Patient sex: M
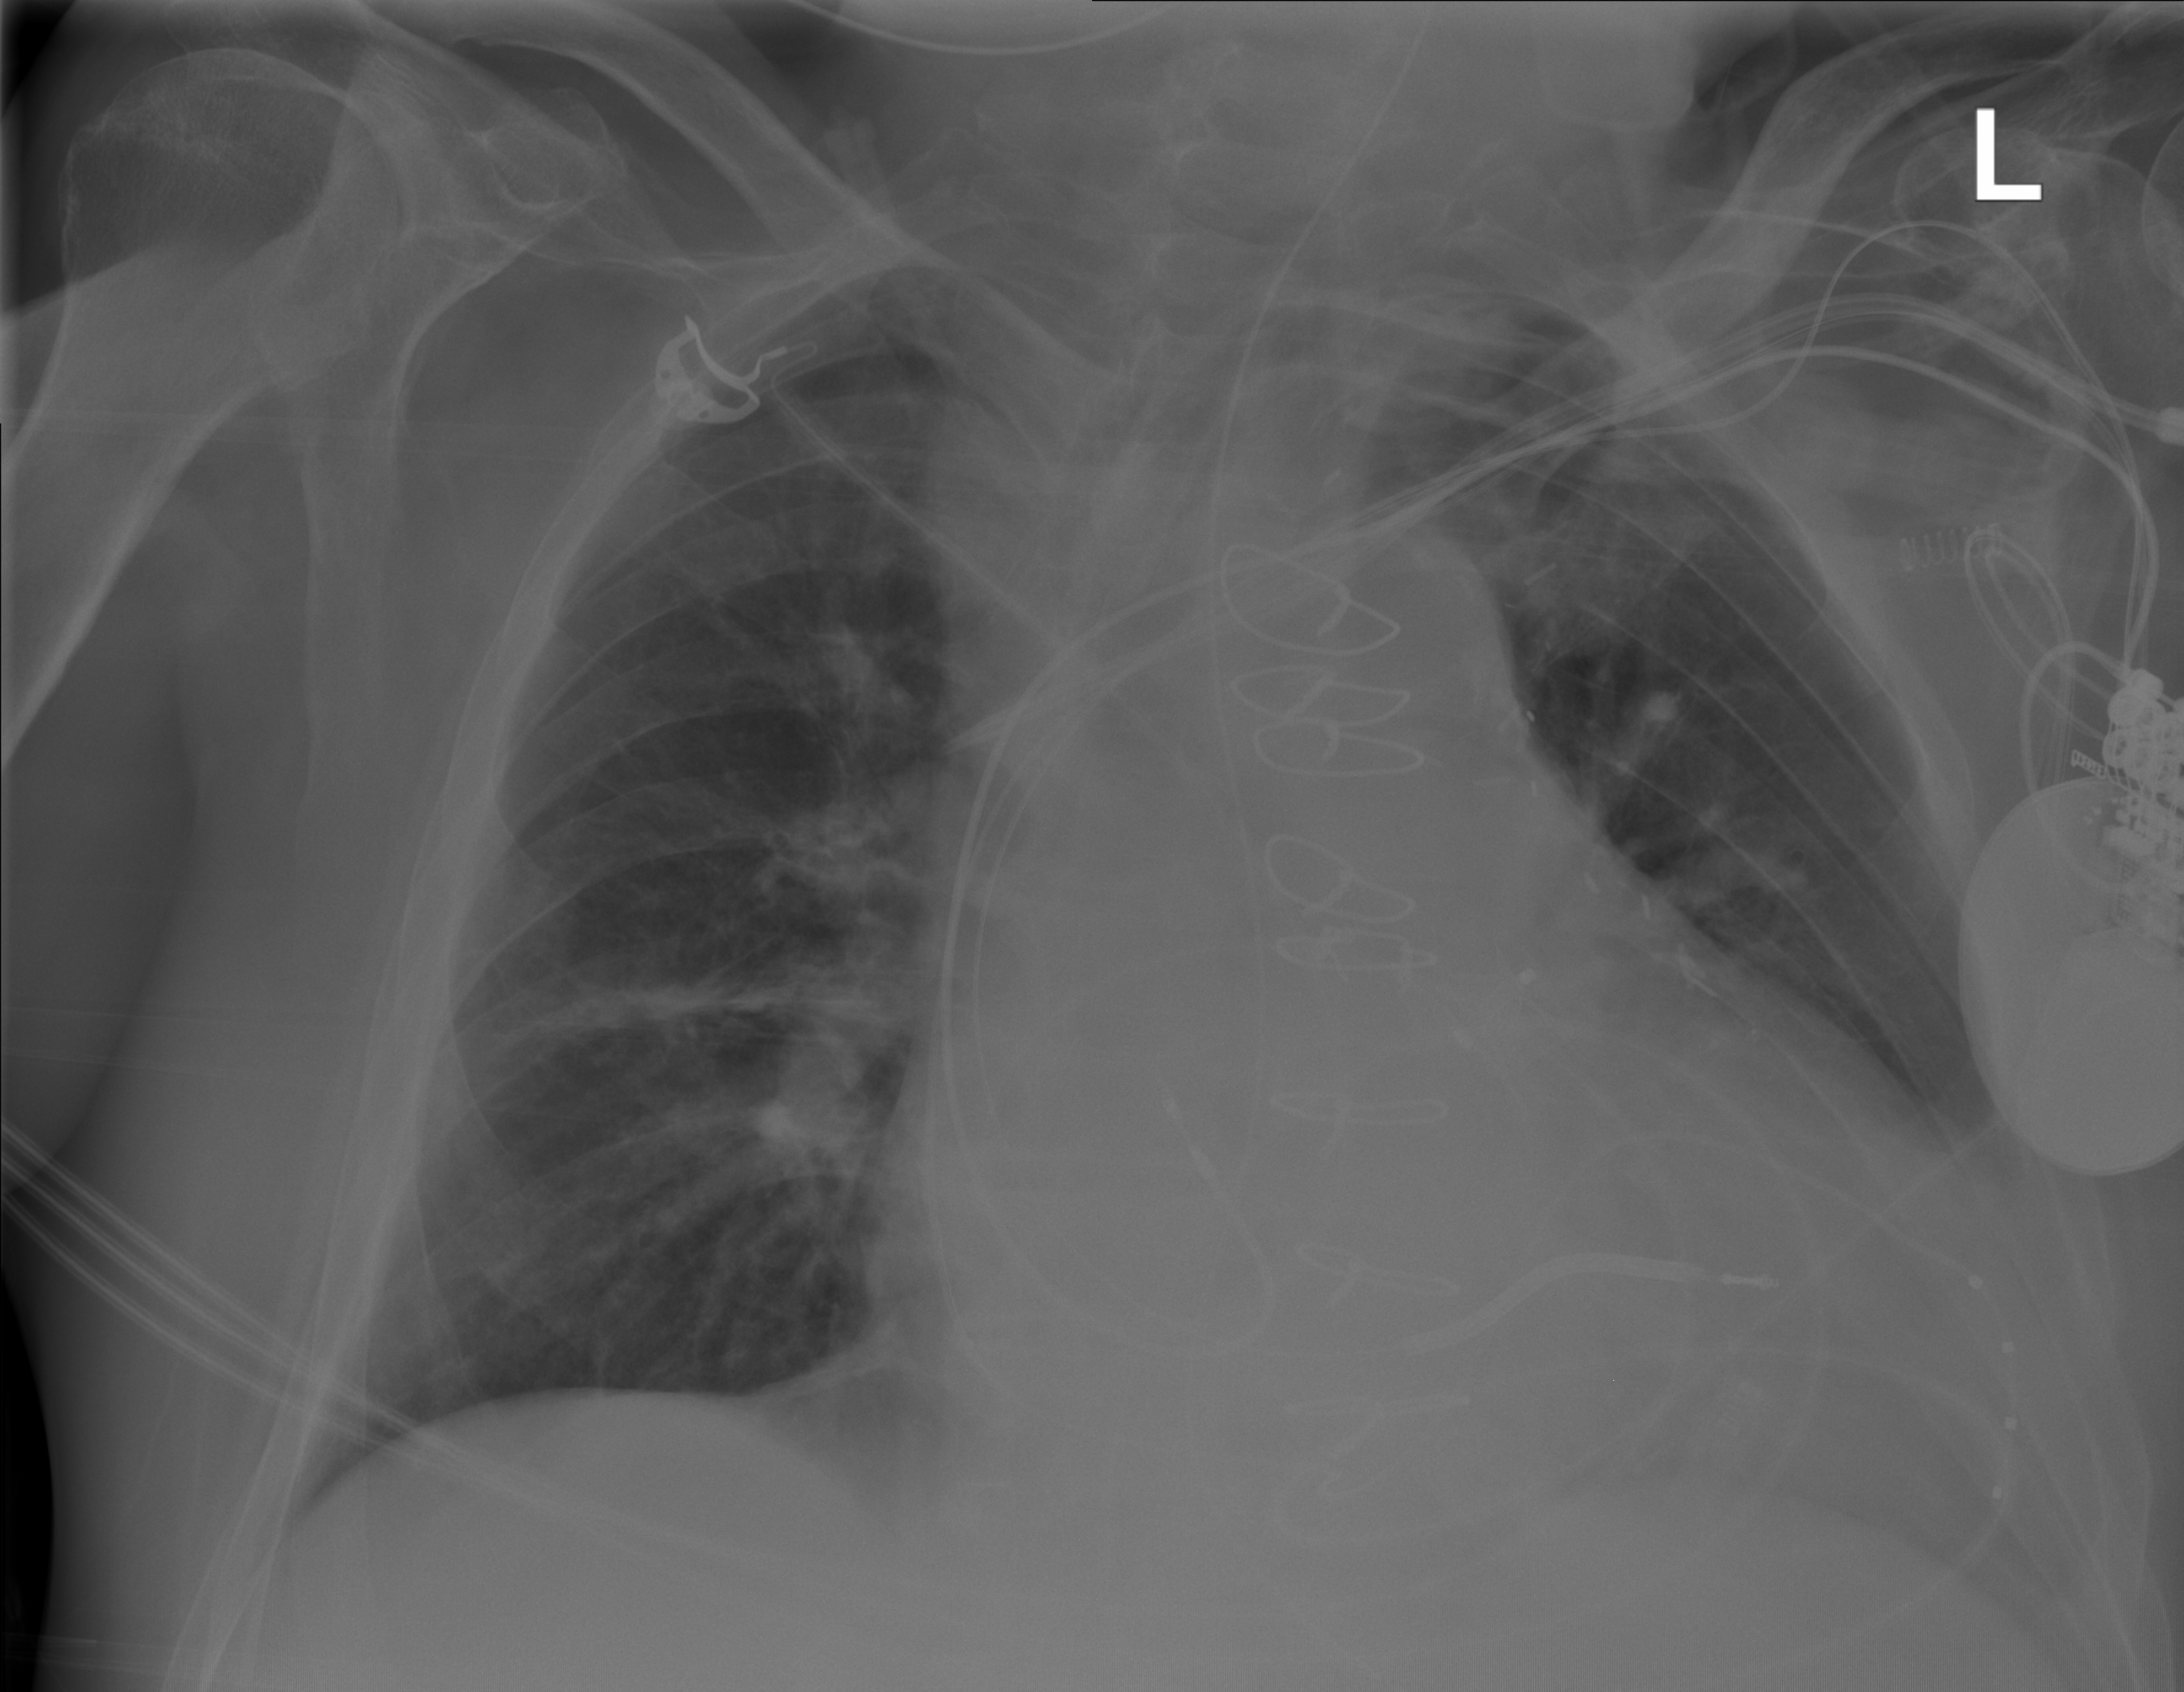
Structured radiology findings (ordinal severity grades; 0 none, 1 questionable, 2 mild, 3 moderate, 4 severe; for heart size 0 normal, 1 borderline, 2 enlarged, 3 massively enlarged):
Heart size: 2
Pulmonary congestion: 0
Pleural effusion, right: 0
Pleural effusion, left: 0
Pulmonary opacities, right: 0
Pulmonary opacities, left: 0
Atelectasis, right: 2
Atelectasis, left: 0